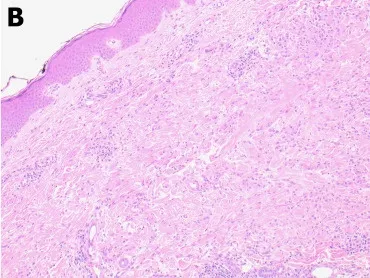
Low-power view showing skin and subcutaneous tissue with dermal inflammation (A, B; 4x, 10x).
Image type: pathology (h&e)